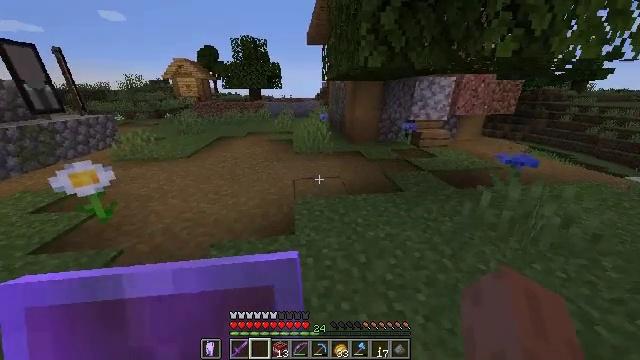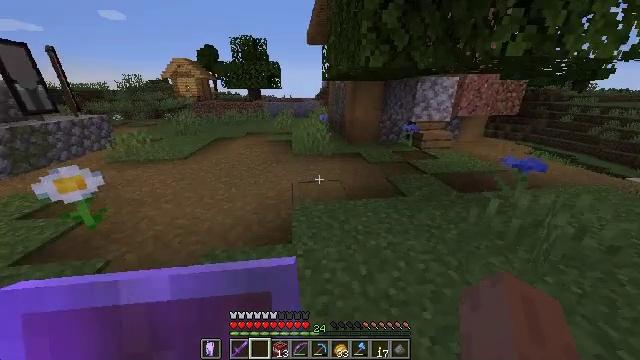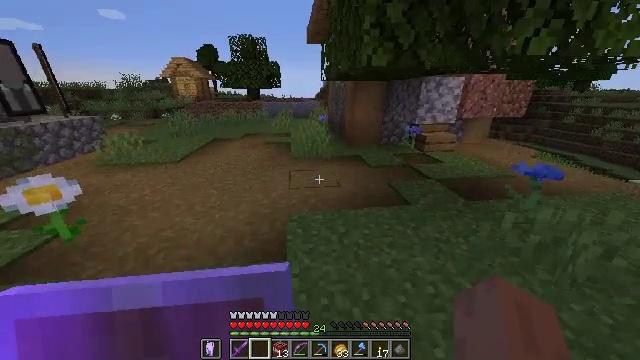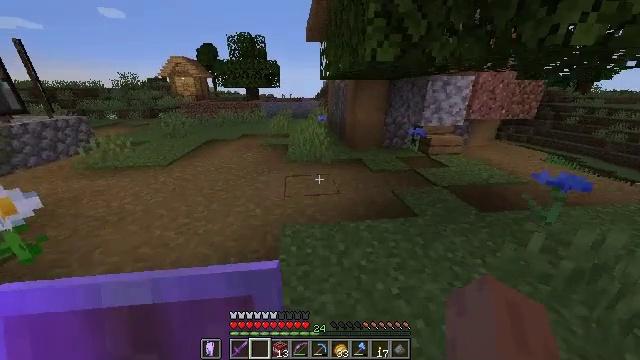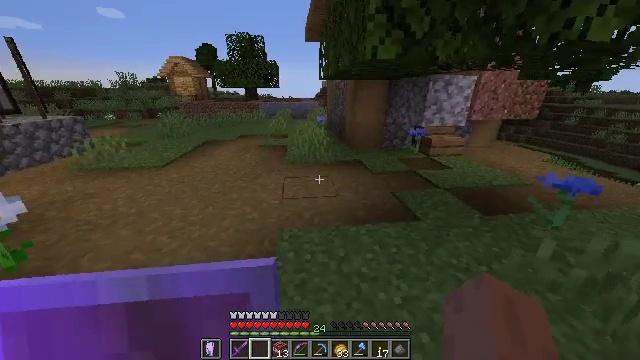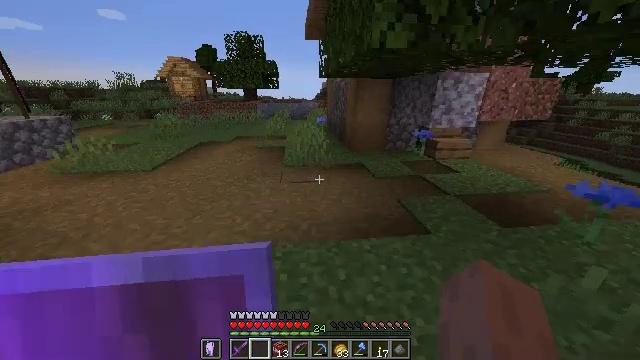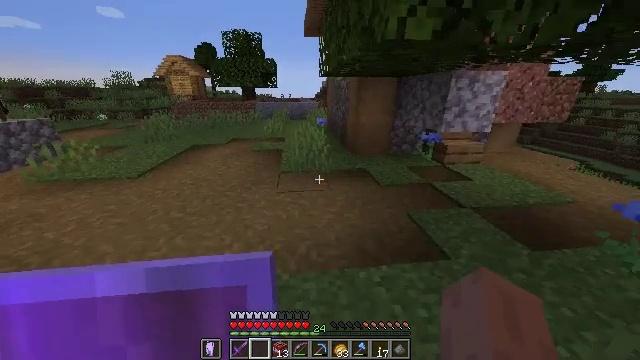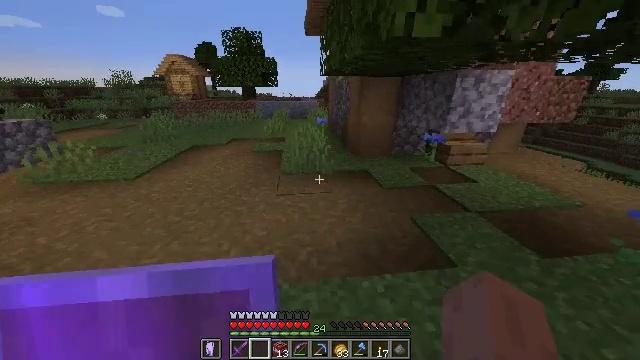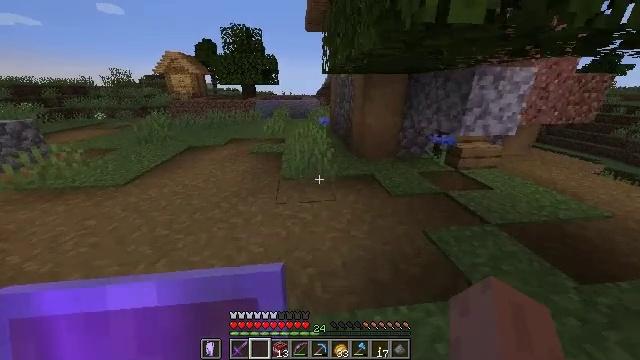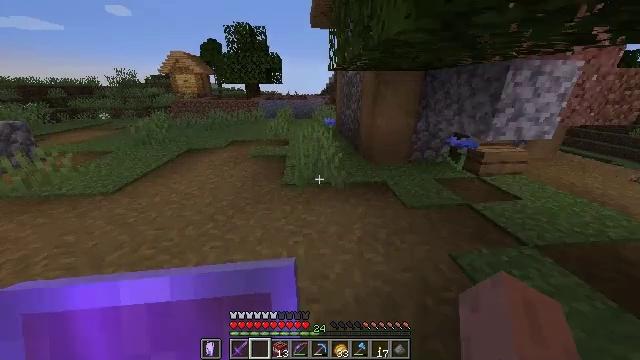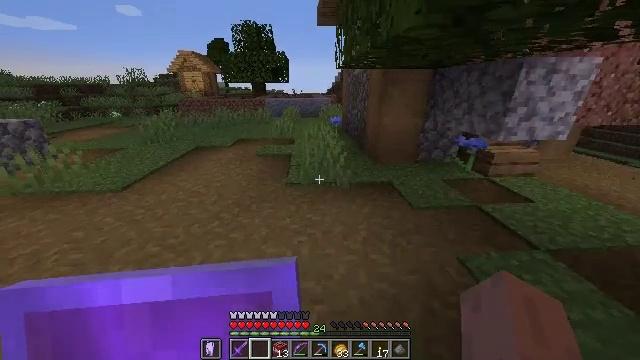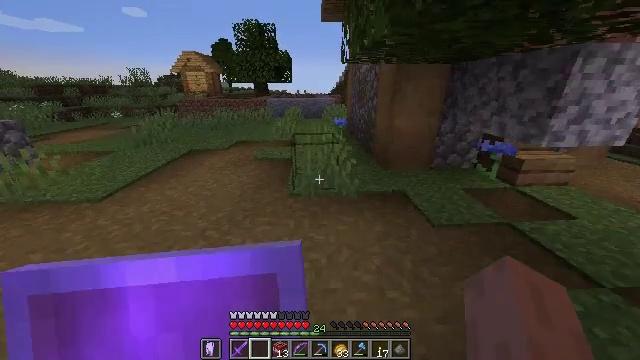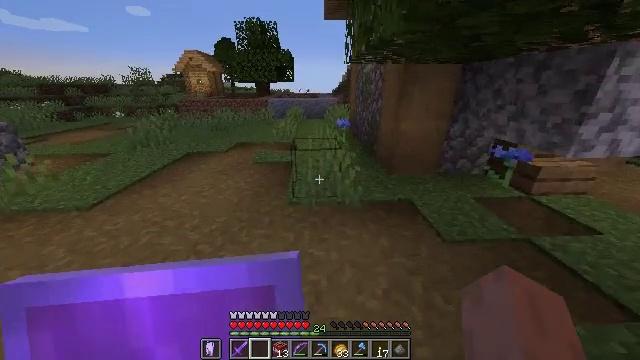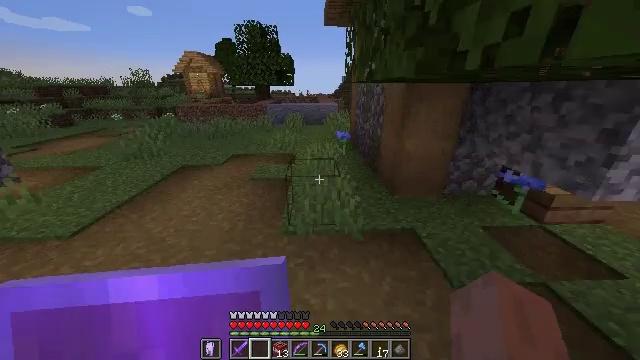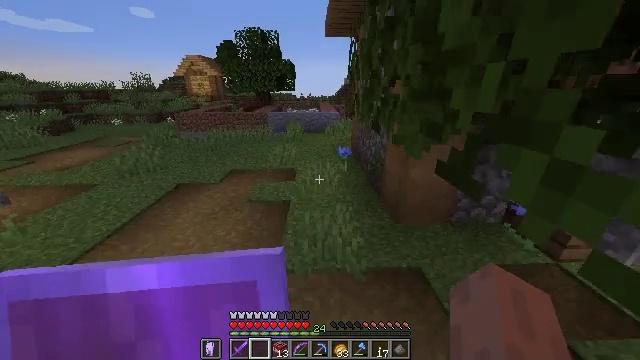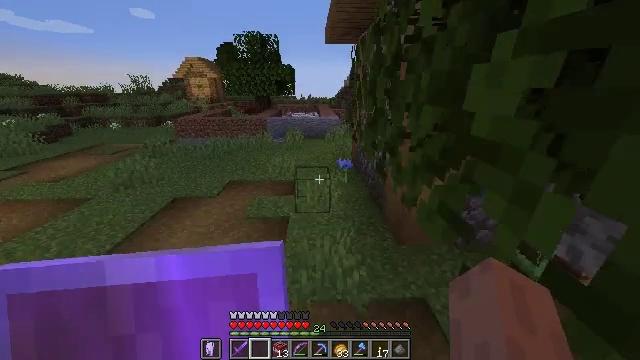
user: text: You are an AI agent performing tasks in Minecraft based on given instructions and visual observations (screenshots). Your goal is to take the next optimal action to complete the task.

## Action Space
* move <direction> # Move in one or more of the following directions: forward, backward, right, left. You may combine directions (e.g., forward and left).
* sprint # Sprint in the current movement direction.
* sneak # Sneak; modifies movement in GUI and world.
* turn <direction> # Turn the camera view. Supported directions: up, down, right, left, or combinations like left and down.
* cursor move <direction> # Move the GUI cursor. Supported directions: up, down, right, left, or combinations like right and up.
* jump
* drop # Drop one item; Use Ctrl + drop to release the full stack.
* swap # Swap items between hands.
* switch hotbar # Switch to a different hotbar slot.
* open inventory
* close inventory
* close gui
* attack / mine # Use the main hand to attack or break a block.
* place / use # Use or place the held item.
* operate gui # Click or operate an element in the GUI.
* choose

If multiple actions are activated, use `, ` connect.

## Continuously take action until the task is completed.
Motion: motion action
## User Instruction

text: Kill a zombie.
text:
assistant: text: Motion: move forward
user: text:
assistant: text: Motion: move forward
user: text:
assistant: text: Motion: move forward
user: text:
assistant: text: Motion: move forward
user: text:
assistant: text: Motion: move forward
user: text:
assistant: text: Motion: move forward
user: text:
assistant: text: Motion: move forward
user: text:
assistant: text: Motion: move forward
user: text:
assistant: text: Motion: move forward, turn left
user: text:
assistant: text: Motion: move forward, turn left
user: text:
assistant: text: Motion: move forward
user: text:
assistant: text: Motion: move forward
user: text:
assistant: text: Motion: move forward, jump
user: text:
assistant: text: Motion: move forward, jump
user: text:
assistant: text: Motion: move forward, jump
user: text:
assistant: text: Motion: move forward, jump
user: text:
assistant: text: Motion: move forward
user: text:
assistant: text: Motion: move forward
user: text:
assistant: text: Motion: move forward
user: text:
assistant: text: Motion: move forward
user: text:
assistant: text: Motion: move forward
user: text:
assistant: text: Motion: move forward
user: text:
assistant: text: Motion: move forward
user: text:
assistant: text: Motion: move forward
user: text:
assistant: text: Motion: move forward
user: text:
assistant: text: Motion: move forward
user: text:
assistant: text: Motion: move forward
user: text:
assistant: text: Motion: move forward, jump
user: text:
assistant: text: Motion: move forward, jump
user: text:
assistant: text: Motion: move forward, jump